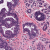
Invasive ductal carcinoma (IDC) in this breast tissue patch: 0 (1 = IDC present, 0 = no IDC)